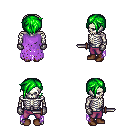
a pixel art fantasy rpg character, male body template, skeleton, maroon tattered cape, magenta pants, green pixie cut hairstyle, metal gloves, brown shoes, dagger, four views (front, back, left, right), 2x2 character sprite sheet, small pixel art, hard edges, no anti-aliasing